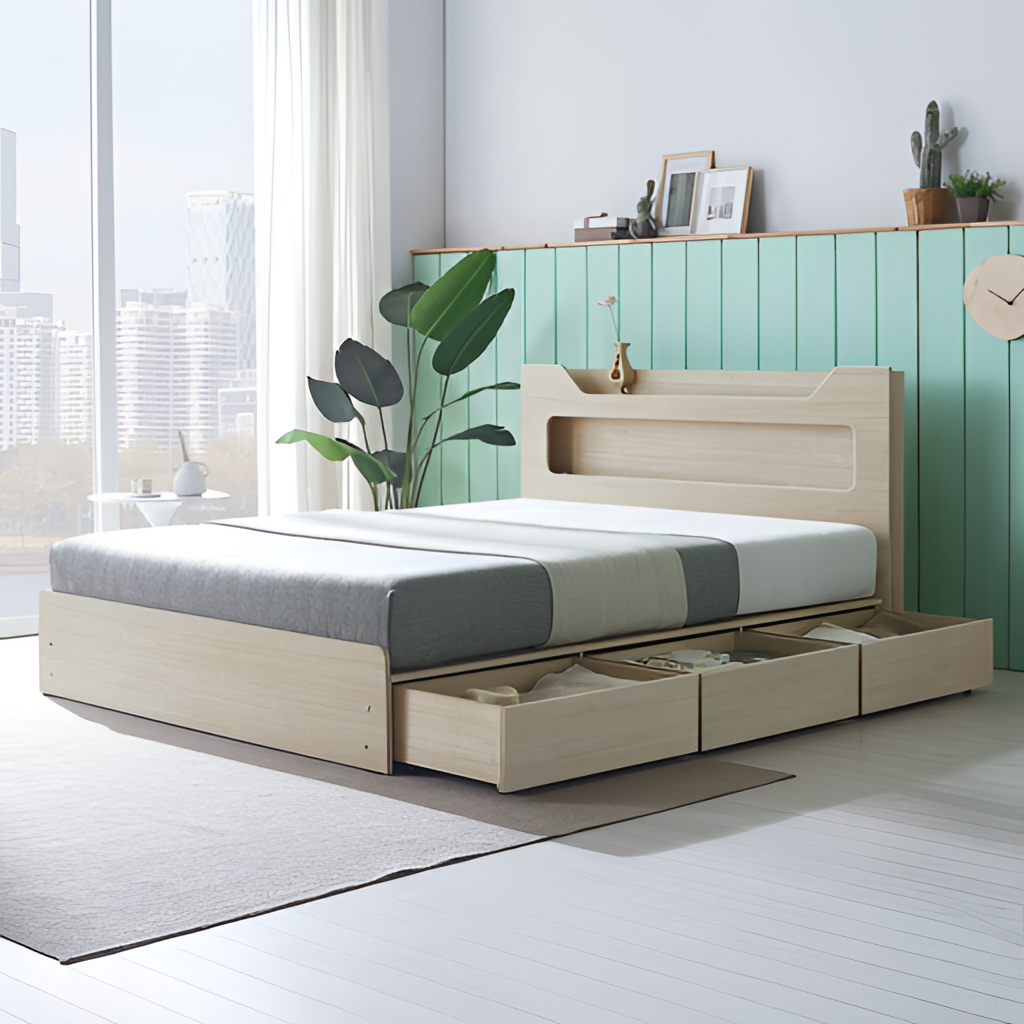
wood bed, bedroom, gray wood flooring, with plank pattern, wood wallpaper, with vertical striped pattern, modern